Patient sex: M
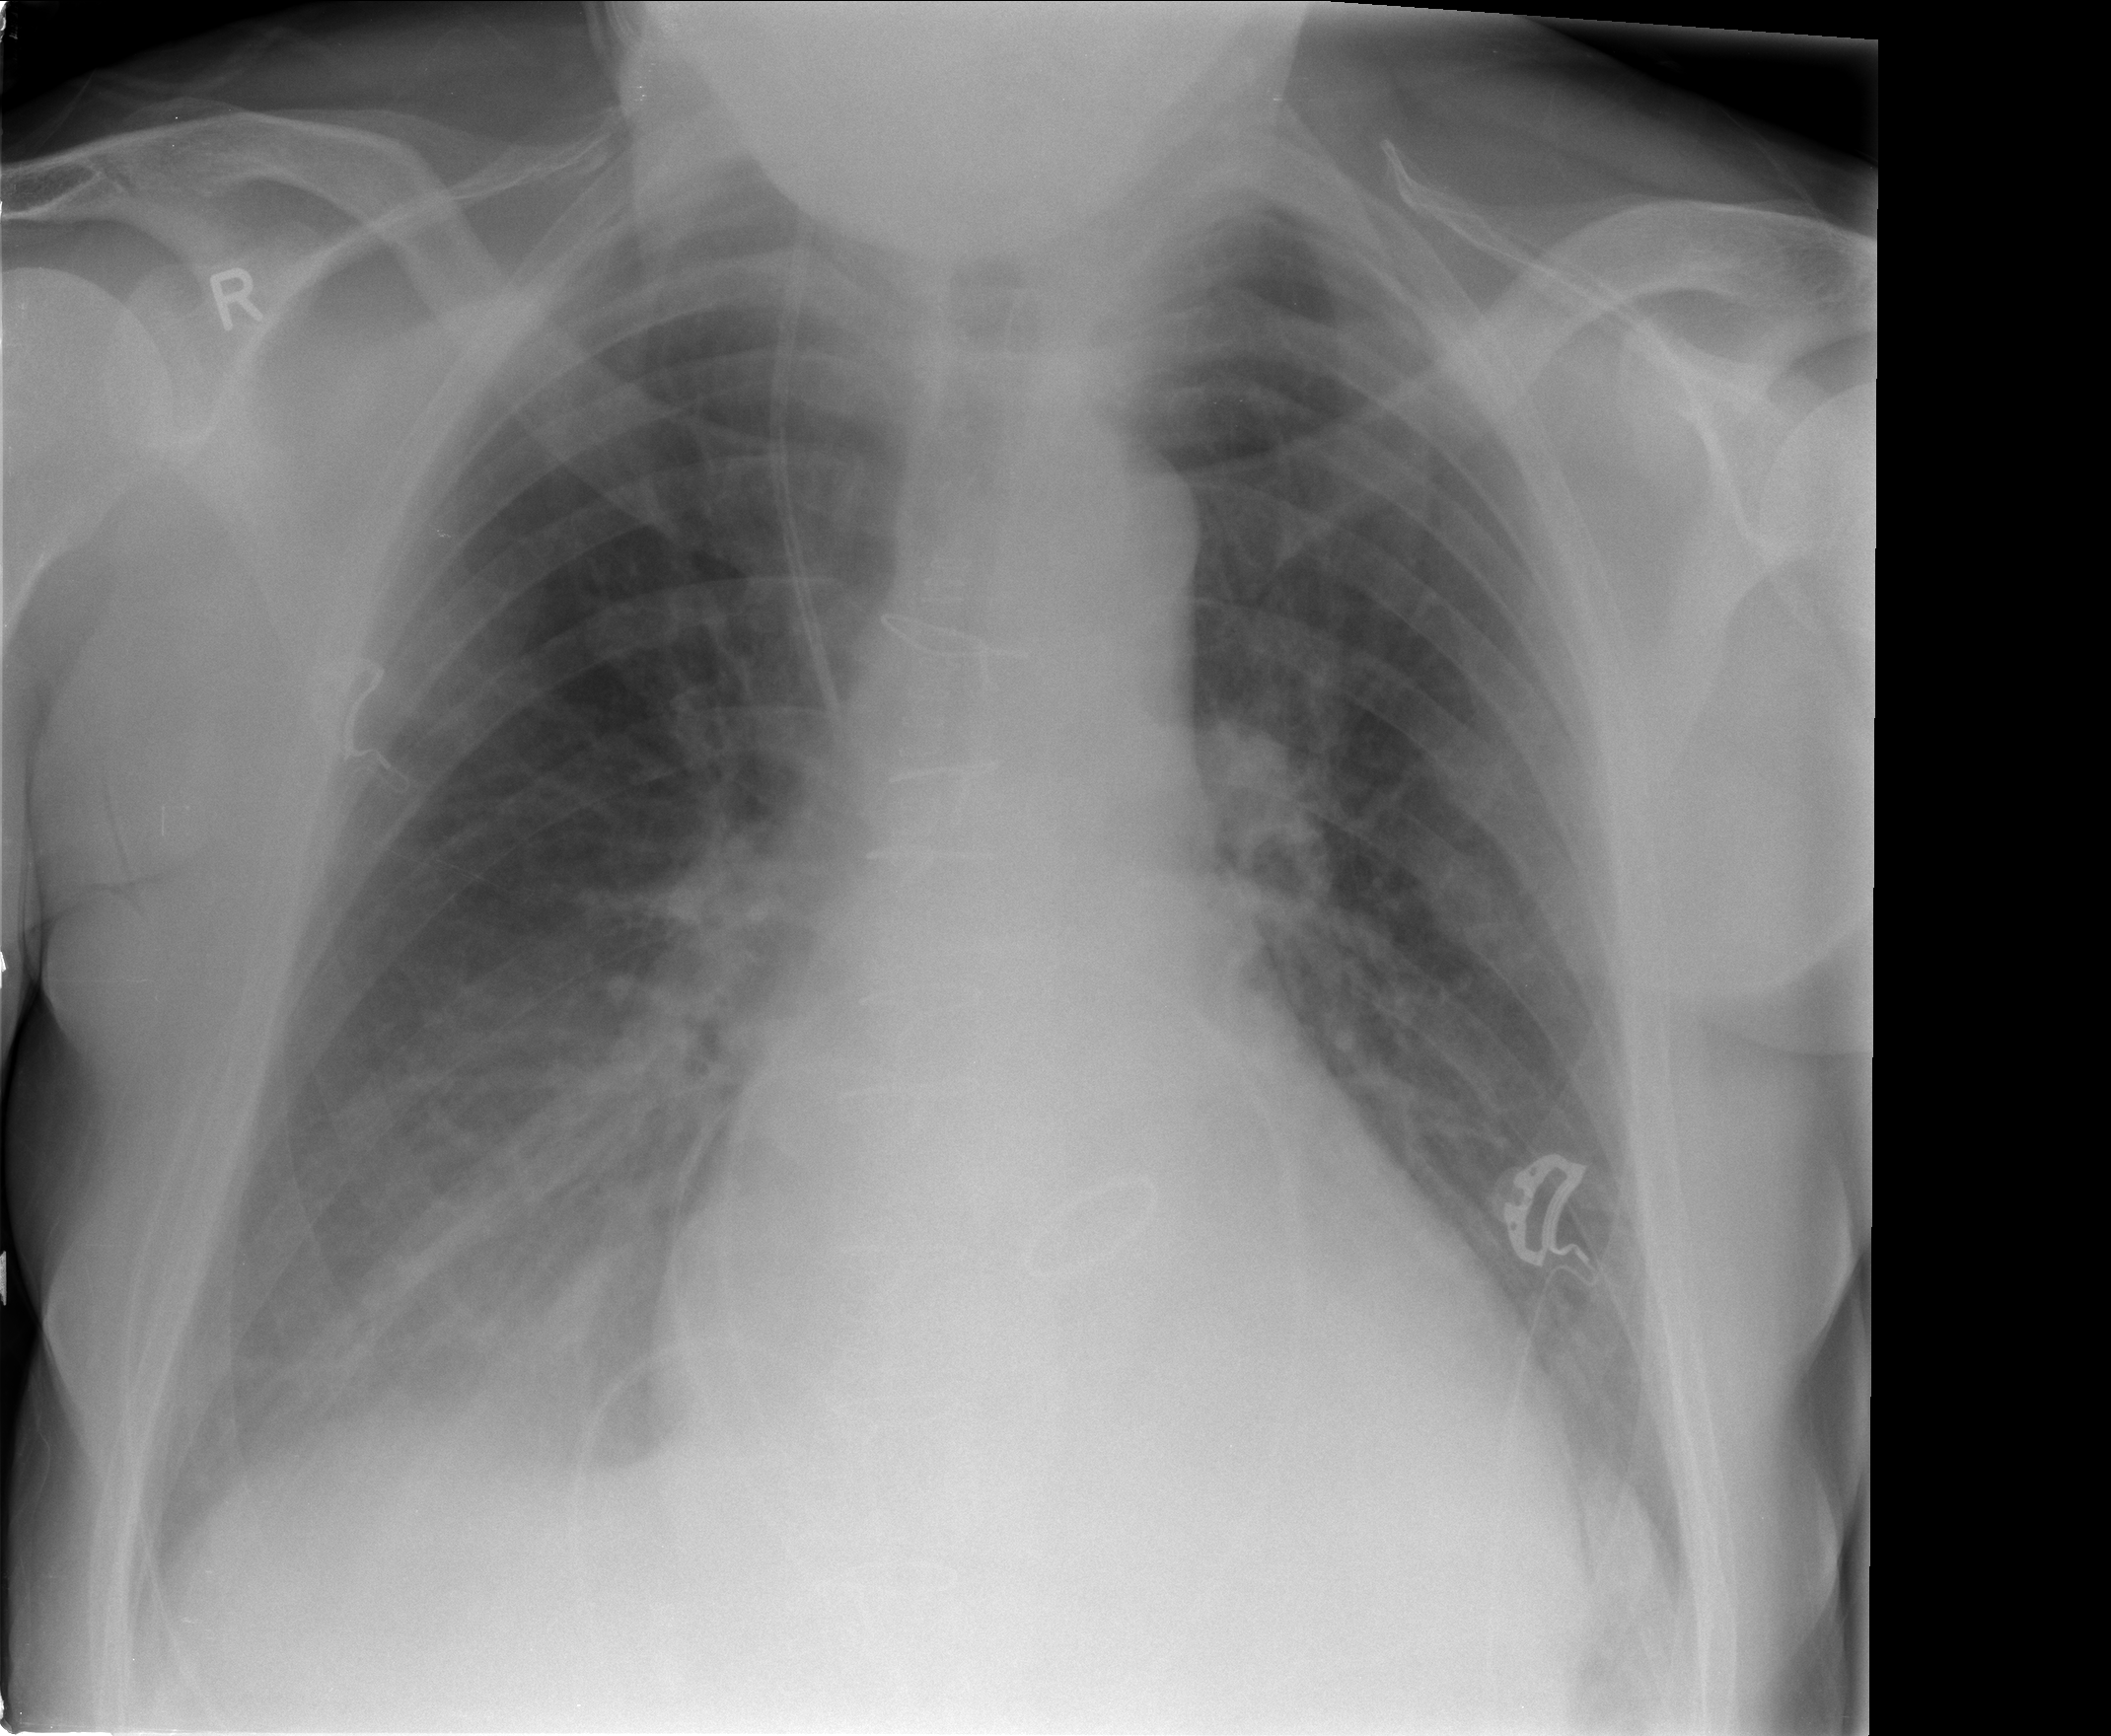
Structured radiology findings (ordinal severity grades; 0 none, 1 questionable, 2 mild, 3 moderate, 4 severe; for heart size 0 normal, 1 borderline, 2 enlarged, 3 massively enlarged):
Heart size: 1
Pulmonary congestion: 0
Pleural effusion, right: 1
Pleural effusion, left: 1
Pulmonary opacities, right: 0
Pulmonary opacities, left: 0
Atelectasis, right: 2
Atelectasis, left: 2